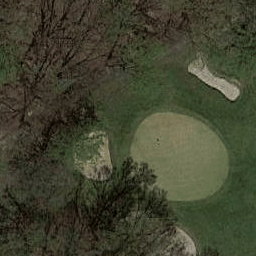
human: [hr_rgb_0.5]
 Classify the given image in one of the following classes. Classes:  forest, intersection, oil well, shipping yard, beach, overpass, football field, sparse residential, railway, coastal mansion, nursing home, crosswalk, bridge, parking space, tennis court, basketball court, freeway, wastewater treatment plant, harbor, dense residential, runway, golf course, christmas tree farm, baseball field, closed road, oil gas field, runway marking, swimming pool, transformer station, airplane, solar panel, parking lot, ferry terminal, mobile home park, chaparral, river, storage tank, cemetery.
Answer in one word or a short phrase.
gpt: golf course